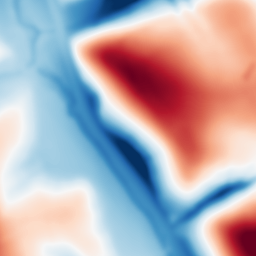
Category: multiscale
Decomposition family: dog
Decomposition parameters: sigma_low: 3
sigma_high: 50
Upsampling method: bicubic
Upsampling parameters: scale: 8
Upsampling scale: 8